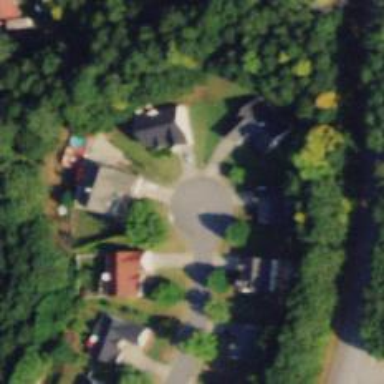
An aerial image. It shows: Turning circle on the road.